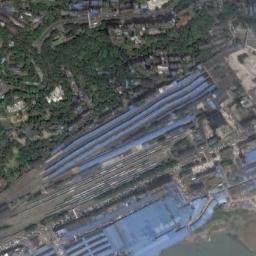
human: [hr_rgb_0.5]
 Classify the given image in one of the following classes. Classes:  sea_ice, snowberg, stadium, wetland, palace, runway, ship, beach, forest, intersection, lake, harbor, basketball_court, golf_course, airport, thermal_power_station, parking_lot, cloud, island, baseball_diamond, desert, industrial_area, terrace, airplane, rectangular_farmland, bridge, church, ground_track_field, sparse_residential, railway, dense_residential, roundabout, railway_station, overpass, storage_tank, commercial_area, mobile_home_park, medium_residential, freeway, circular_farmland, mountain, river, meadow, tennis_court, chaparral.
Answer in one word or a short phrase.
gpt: railway_station